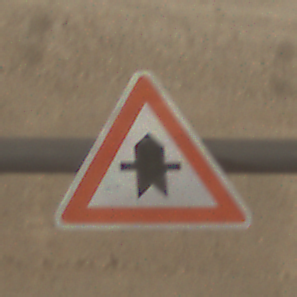
Verkehrszeichen: Vorfahrt
Umgebung: Roofed, Tunnel
Tageszeit: Midday
Wetter: NotSpecified
Licht: Natural
Jahreszeit: NotSpecified
Kontrast: MediumContrast